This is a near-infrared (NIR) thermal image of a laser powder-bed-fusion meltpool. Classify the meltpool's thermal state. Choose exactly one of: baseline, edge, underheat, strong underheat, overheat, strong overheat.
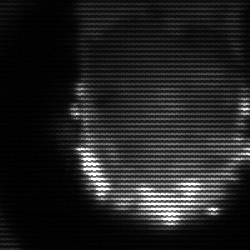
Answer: baseline